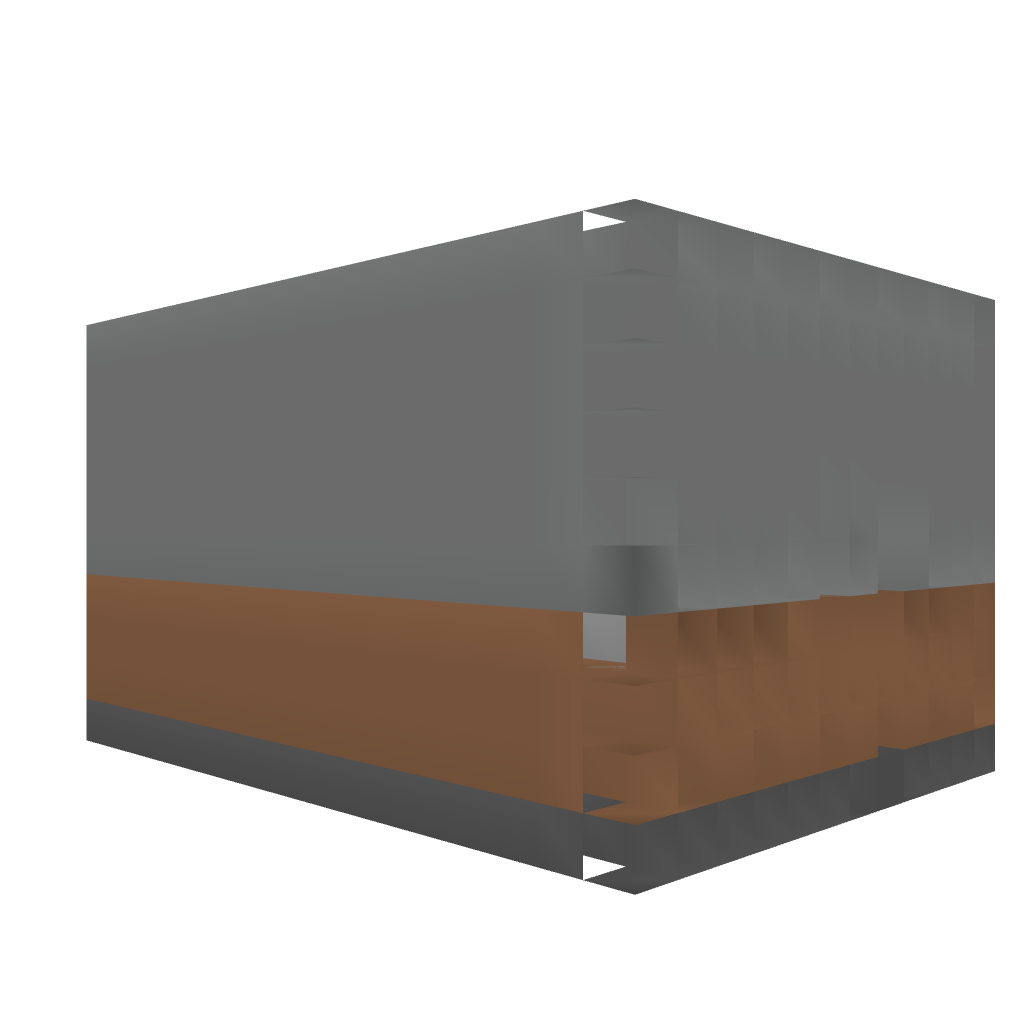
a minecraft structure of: Free Cake Lava Floor Trap